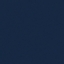
Label: SeaLake